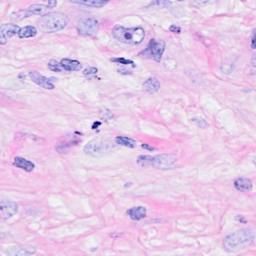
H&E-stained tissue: Breast